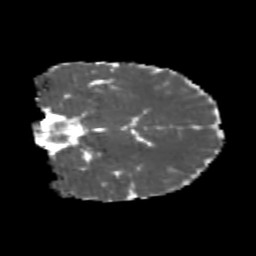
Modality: MD
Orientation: coronal
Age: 25
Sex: female
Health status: healthy
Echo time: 0.074 s